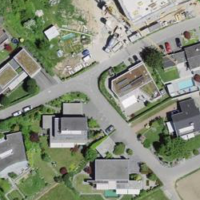
EUNIS habitat code: 54
Species observed at this site:
Cornus sanguinea